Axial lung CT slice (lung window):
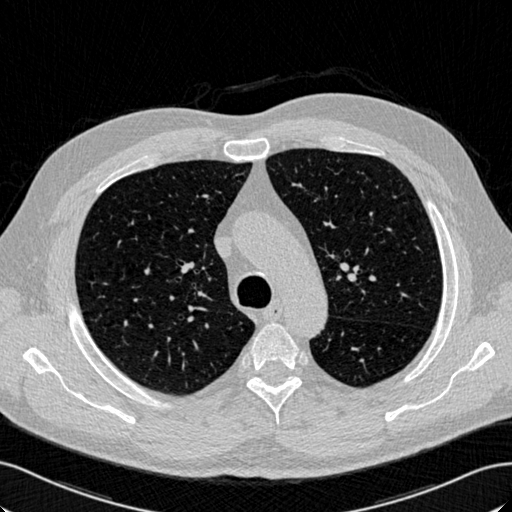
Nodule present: no